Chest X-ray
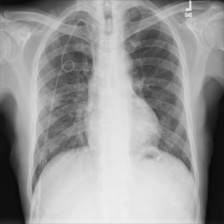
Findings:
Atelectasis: negative
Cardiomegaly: negative
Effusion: negative
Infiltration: positive
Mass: negative
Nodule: negative
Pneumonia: negative
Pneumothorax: negative
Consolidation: negative
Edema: negative
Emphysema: negative
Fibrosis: negative
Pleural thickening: negative
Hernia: negative